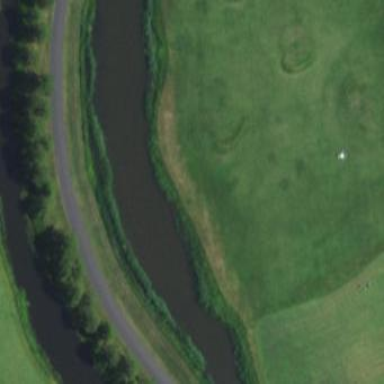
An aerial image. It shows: Picturesque scene of golf course with lateral water hazard.